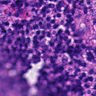
Metastatic tissue present: no